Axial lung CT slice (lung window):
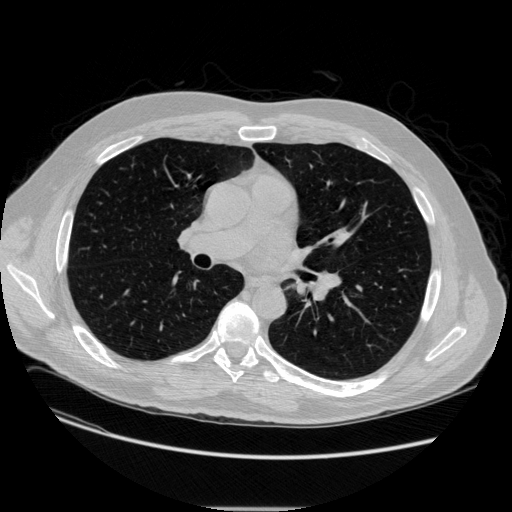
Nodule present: no